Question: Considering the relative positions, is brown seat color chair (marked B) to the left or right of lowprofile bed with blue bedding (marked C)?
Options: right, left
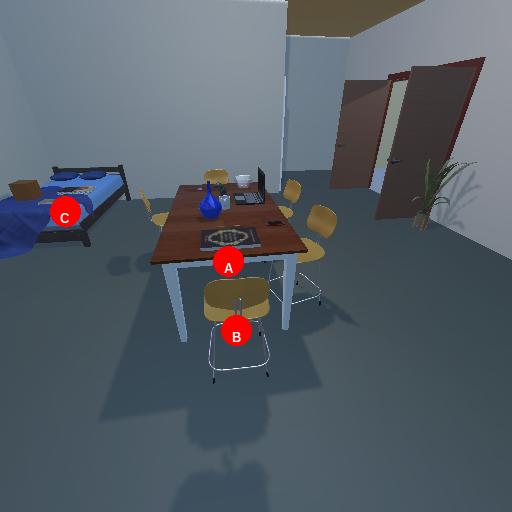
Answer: right